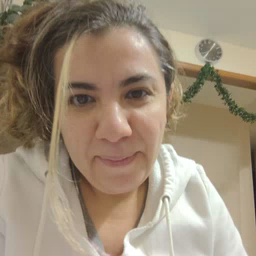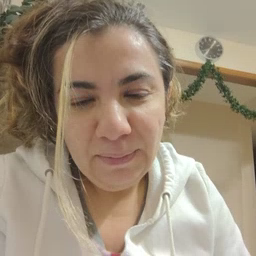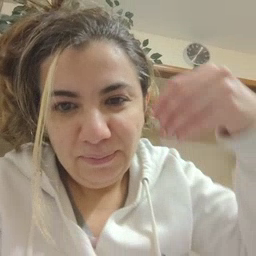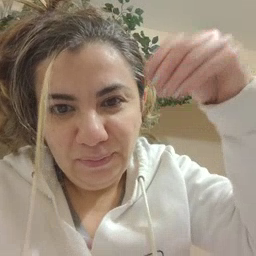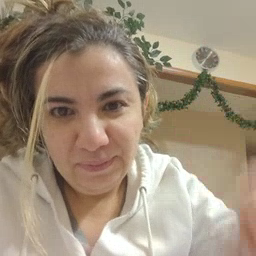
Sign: store